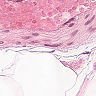
Metastatic tissue present: no